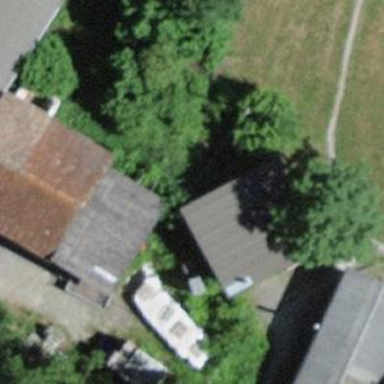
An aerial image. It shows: Barn.